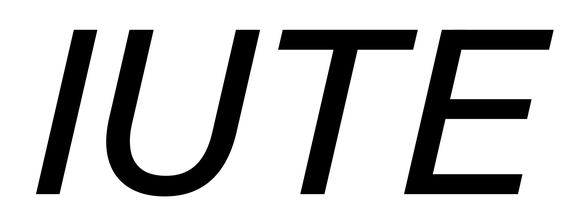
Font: InstrumentSans-Italic_Medium_Italic